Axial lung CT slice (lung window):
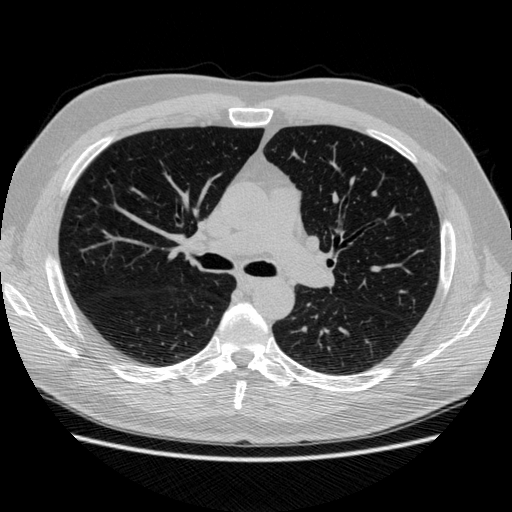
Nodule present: no